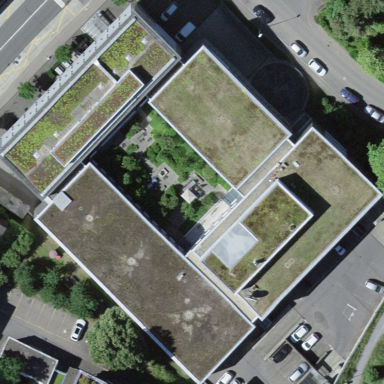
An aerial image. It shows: Office building.